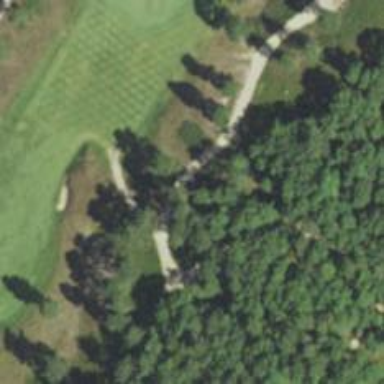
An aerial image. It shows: Footway that doubles as golf path.